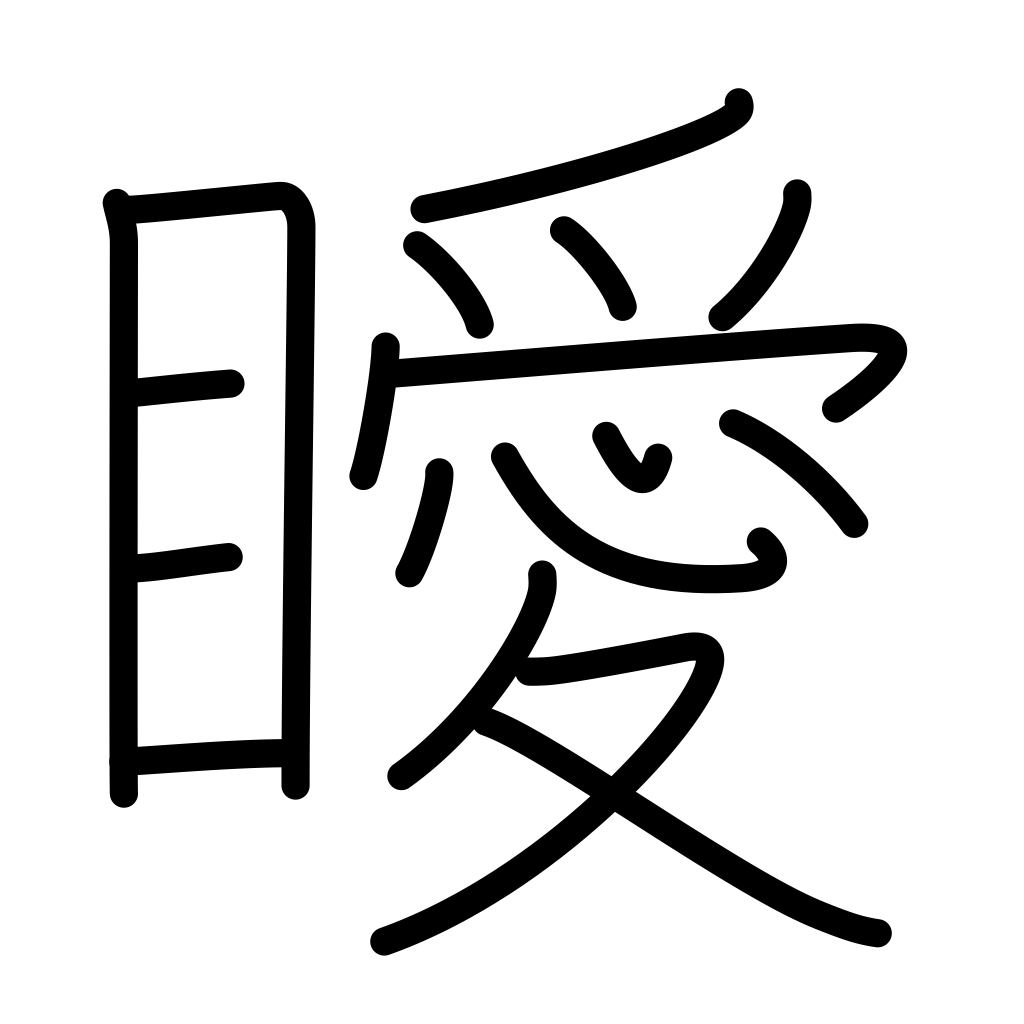
Meaning: hidden, unclear